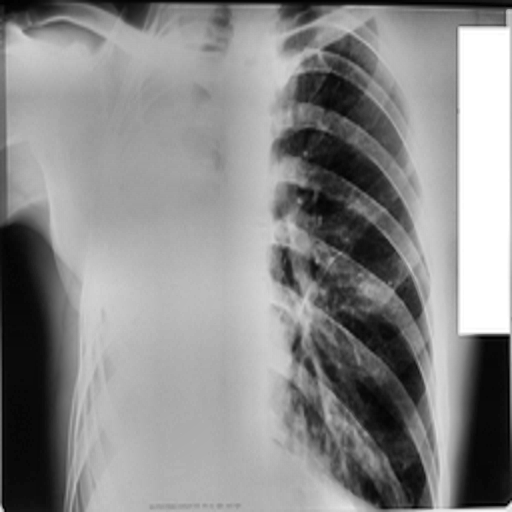
Finding: TUBERCULOSIS